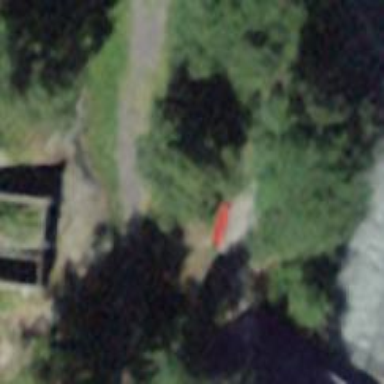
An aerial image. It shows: Red bench.